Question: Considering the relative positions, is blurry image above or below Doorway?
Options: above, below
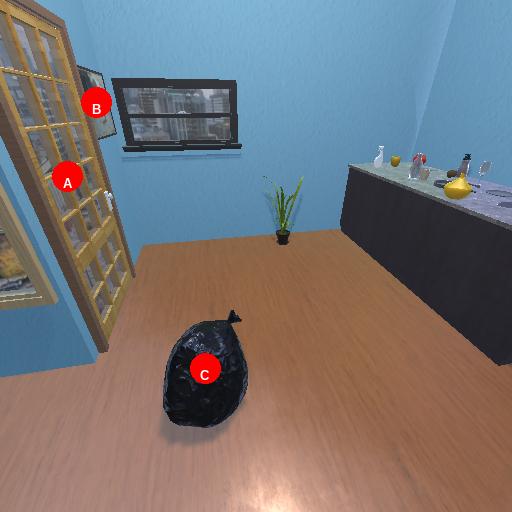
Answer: above